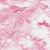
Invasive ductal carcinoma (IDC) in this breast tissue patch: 0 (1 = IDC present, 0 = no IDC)